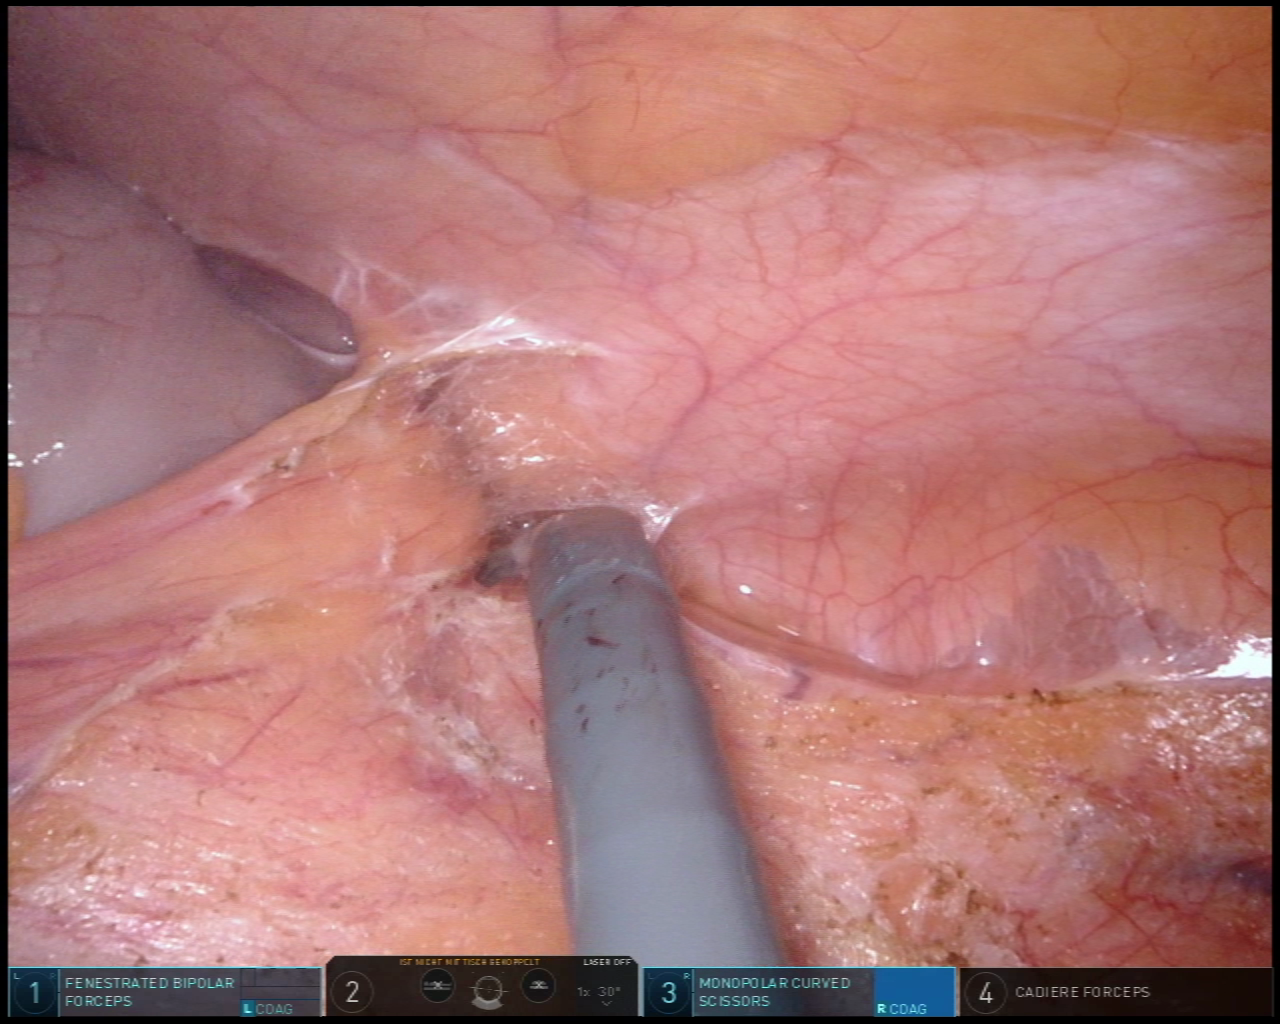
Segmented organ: colon
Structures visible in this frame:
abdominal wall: yes
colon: yes
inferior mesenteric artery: no
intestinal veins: no
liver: no
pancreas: no
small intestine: no
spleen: no
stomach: no
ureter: no
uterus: no
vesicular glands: no